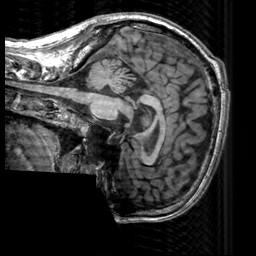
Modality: T1w
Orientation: sagittal
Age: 41
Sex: male
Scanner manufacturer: siemens
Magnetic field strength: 3 T
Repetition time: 2.3 s
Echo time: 0.00303 s